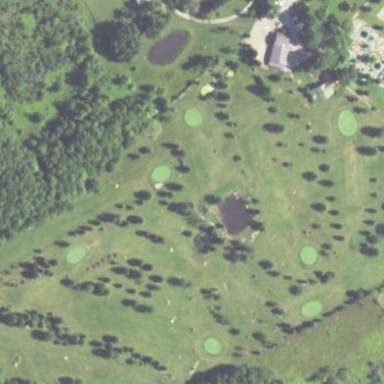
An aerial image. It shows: Golf course surrounded by greenery.